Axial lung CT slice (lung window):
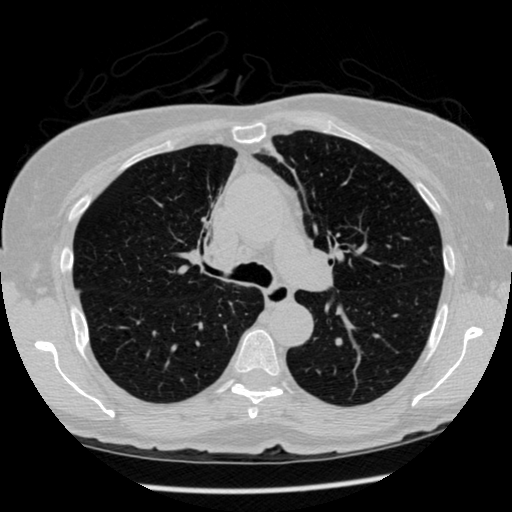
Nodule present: no